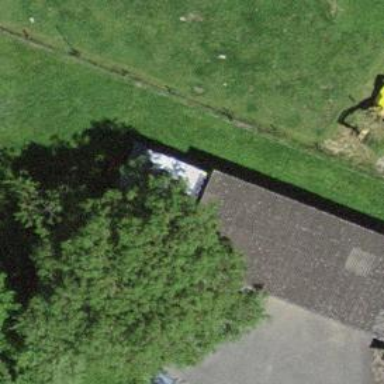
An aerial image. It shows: Shed.